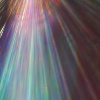
Label: sunburn